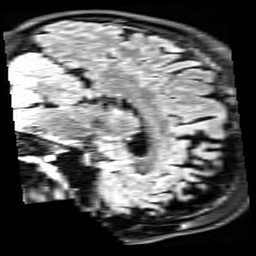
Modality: FLAIR
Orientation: sagittal
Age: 62
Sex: male
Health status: healthy
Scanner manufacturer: siemens
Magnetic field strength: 3 T
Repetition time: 9 s
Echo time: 0.088 s